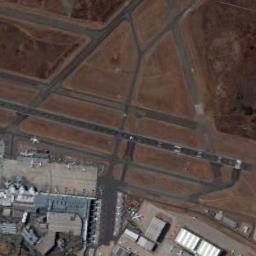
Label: airport